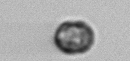
Label: Dinophyceae